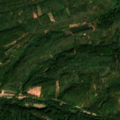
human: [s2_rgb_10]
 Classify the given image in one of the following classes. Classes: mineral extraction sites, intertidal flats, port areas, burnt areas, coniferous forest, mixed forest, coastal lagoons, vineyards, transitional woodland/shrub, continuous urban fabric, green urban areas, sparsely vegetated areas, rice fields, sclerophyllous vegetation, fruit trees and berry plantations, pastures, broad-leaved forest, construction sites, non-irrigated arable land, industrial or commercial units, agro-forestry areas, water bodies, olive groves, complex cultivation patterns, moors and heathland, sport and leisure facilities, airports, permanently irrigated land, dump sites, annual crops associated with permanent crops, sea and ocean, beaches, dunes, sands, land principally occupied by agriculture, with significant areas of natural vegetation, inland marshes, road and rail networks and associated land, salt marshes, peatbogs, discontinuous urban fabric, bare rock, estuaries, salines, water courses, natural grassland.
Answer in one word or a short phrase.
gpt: broad-leaved forest